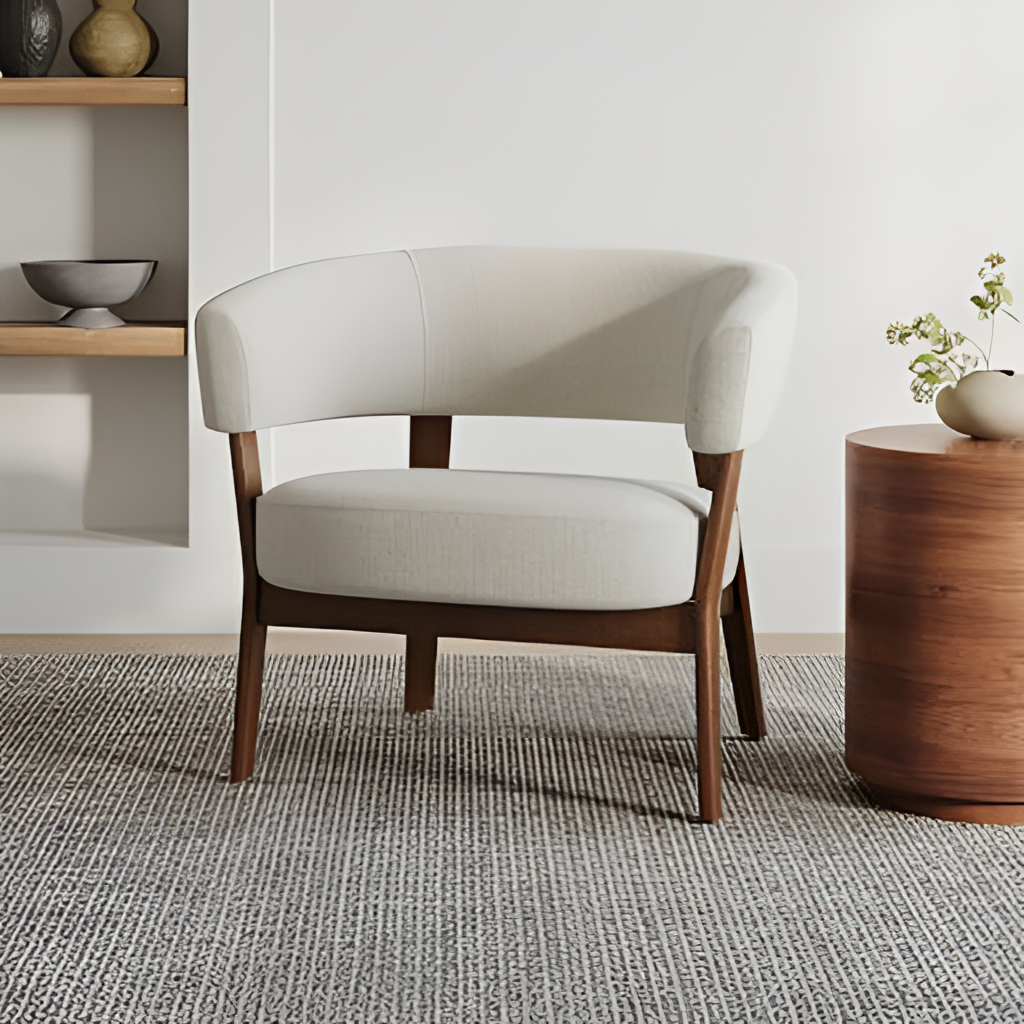
fabric armchair, living room, white paint wallpaper, with solid pattern, fabric flooring, with textured pattern, contemporary